Question: I am creating a hybrid app using Angular 4 and Cordova as I want to target both desktop and mobile platforms with single code base. I have followed following directory structure of my project:
[
I am developing the application in angular 4 and use to build using Angular CLI. I have hook which copy the angular build into cordova 'www' folder and then I create the apk.
Issue is I want to use FCM (Firebase Cloud Messaging) in my cordova app to receive messages from server but I can't as I am developing in Angular 4 (Ref. directory structure above). Could anyone help how I can use cordova plugins with angular 4.
I am open to change the directory structure if required.
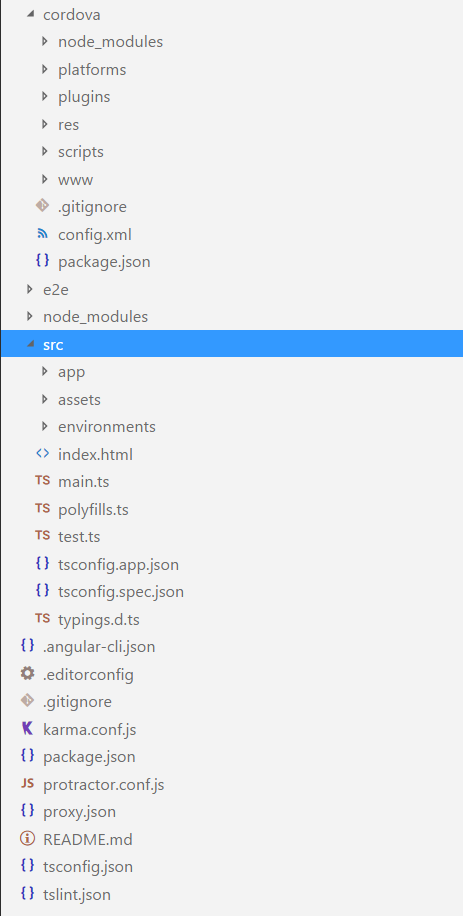
Answer: I got the answer.
1. Just need to add the FCM plugin in cordova project by running
following command:
cordova plugin add cordova-plugin-fcm
2. Now in angular project do the following changes in "app.component.ts" file:
'''
ngOnInit() {
document.addEventListener("deviceready", onDeviceReady, false);
}
onDeviceReady() {
FCMPlugin.getToken((token) => {
this.pushtoken = token;
console.log('getToken:', token);
if (!token) {
setTimeout(this.getToken, 1000);
}
}, (err) => {
console.log('error retrieving token: ' + err);
});
}
'''